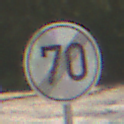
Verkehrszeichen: EndeGeschwindigkeit70
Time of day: Midday
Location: Outdoor (Nature)
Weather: Clear
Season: Summer
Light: Natural